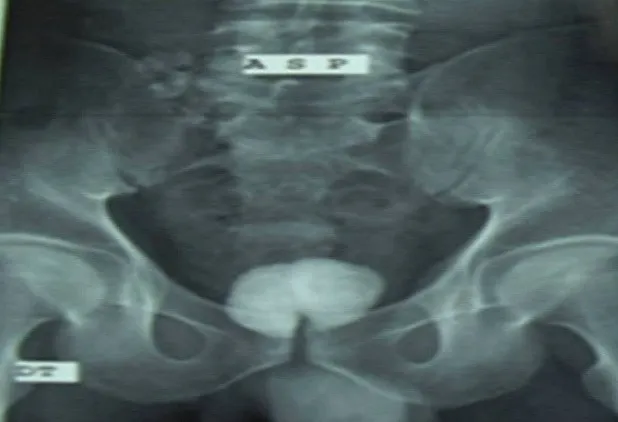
KUB showing two giant prostatic calculi.
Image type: radiology (x_ray)